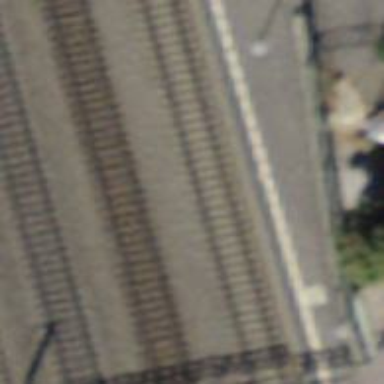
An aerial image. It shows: Stop position for public transport on the railway.